Aerial crown-view tile of a tropical tree (Barro Colorado Island, Panama), acquired 20250414:
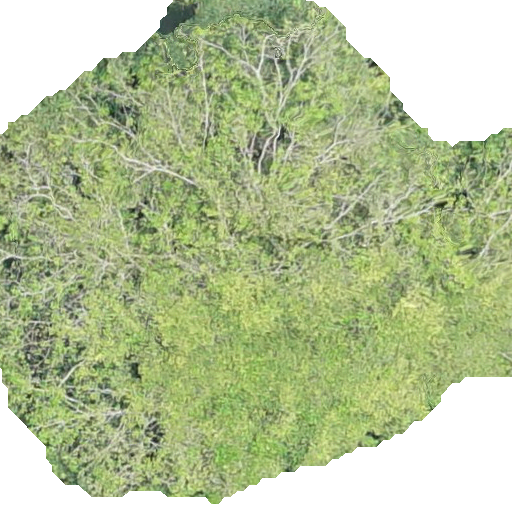
Species: Hura crepitans
GBIF accepted scientific name: Hura crepitans
Crown area: 319.617 m²